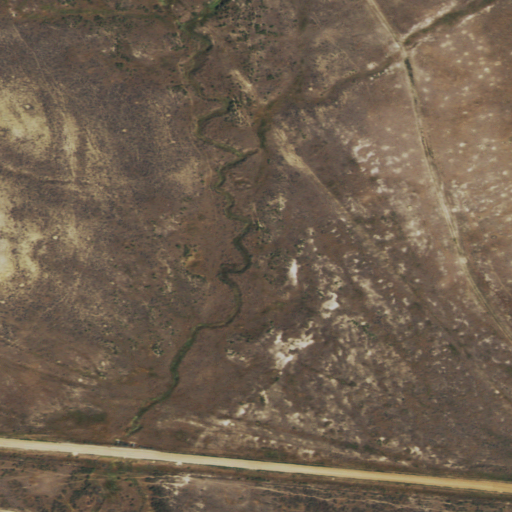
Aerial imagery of valley in Wyoming named Fredrick Draw containing shrub and grassland